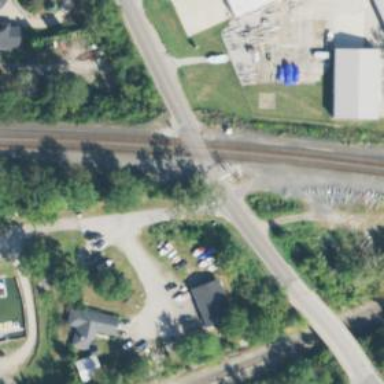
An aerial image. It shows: Railway level crossing.